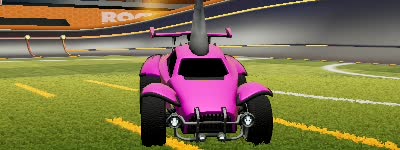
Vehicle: octane